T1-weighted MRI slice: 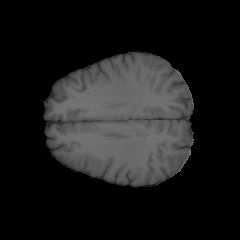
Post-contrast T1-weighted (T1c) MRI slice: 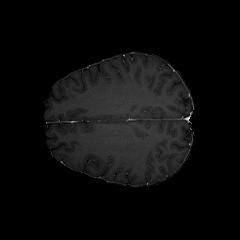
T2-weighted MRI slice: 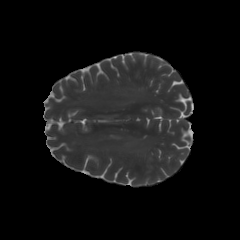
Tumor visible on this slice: no